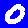
Digit: 0